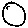
Label: moon